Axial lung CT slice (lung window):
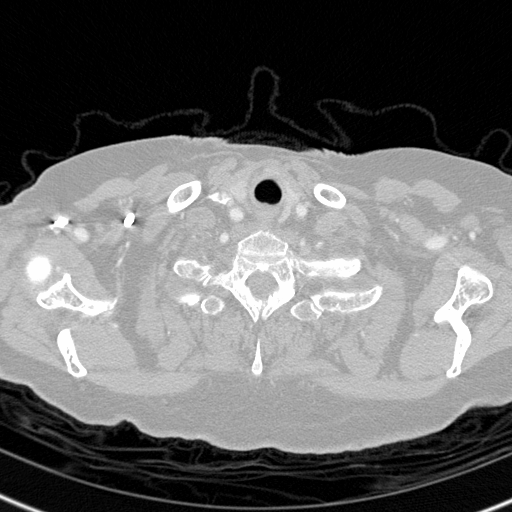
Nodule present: no